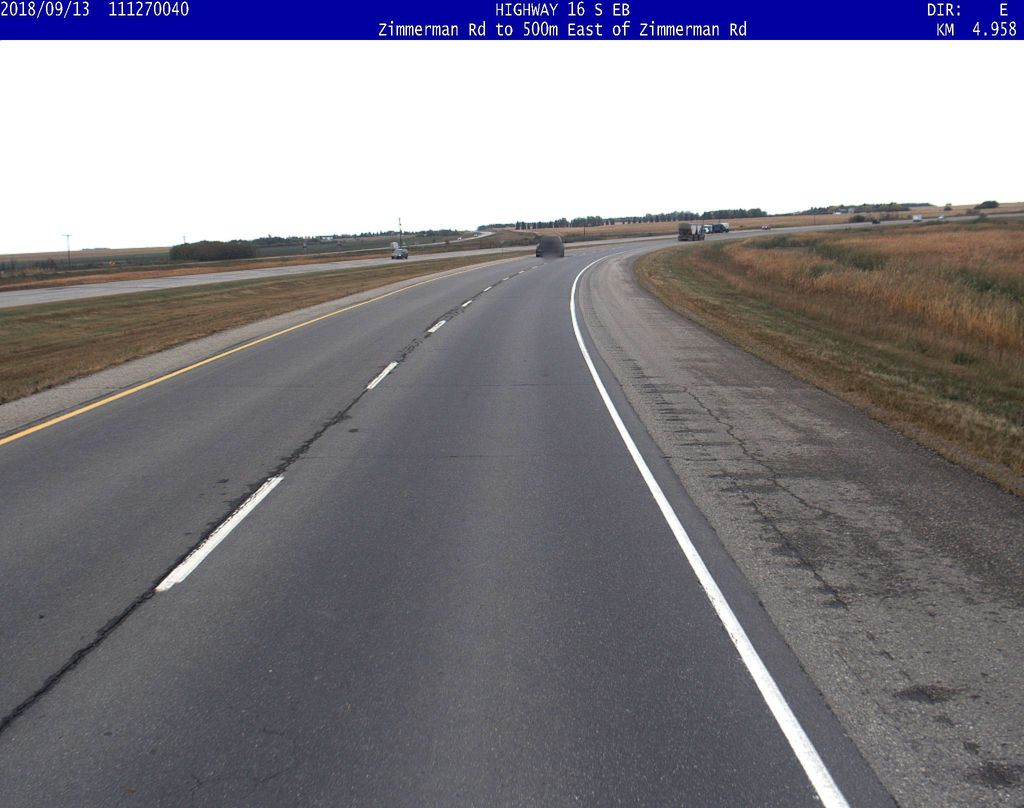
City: saskatoon